Interaction volume radius: 10 \u00c5
Interaction volume height: 45 \u00c5
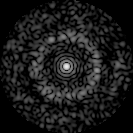
Disorder parameter: 0.8362